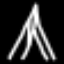
Label: The Eiffel Tower